Brain MRI, t2w sequence, axial 2D slice.
Patient: age 42, sex F, weight 95 kg, height 1.95 m
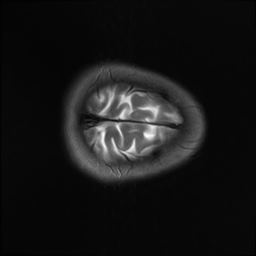